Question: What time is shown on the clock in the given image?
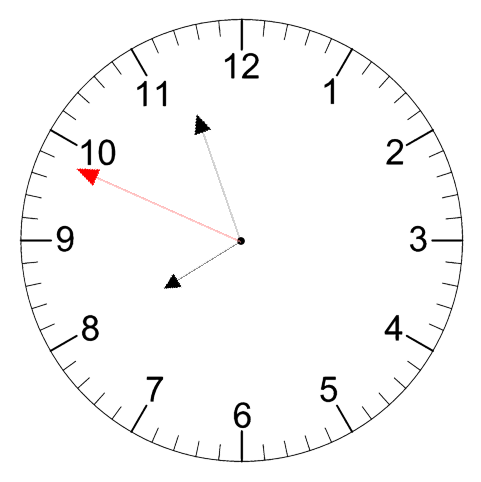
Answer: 07:56:49